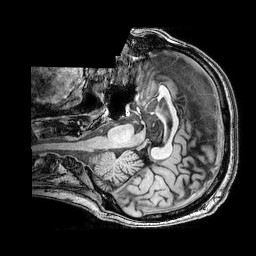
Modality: T1w
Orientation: axial
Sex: male
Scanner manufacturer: philips
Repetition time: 0.008145 s
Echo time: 0.00373 s